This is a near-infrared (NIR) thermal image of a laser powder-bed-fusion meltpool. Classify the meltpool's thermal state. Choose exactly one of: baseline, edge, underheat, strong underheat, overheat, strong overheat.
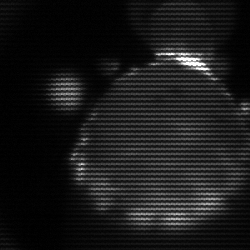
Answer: edge